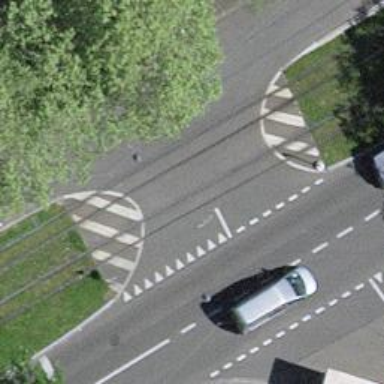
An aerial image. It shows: Railway crossing.